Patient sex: M
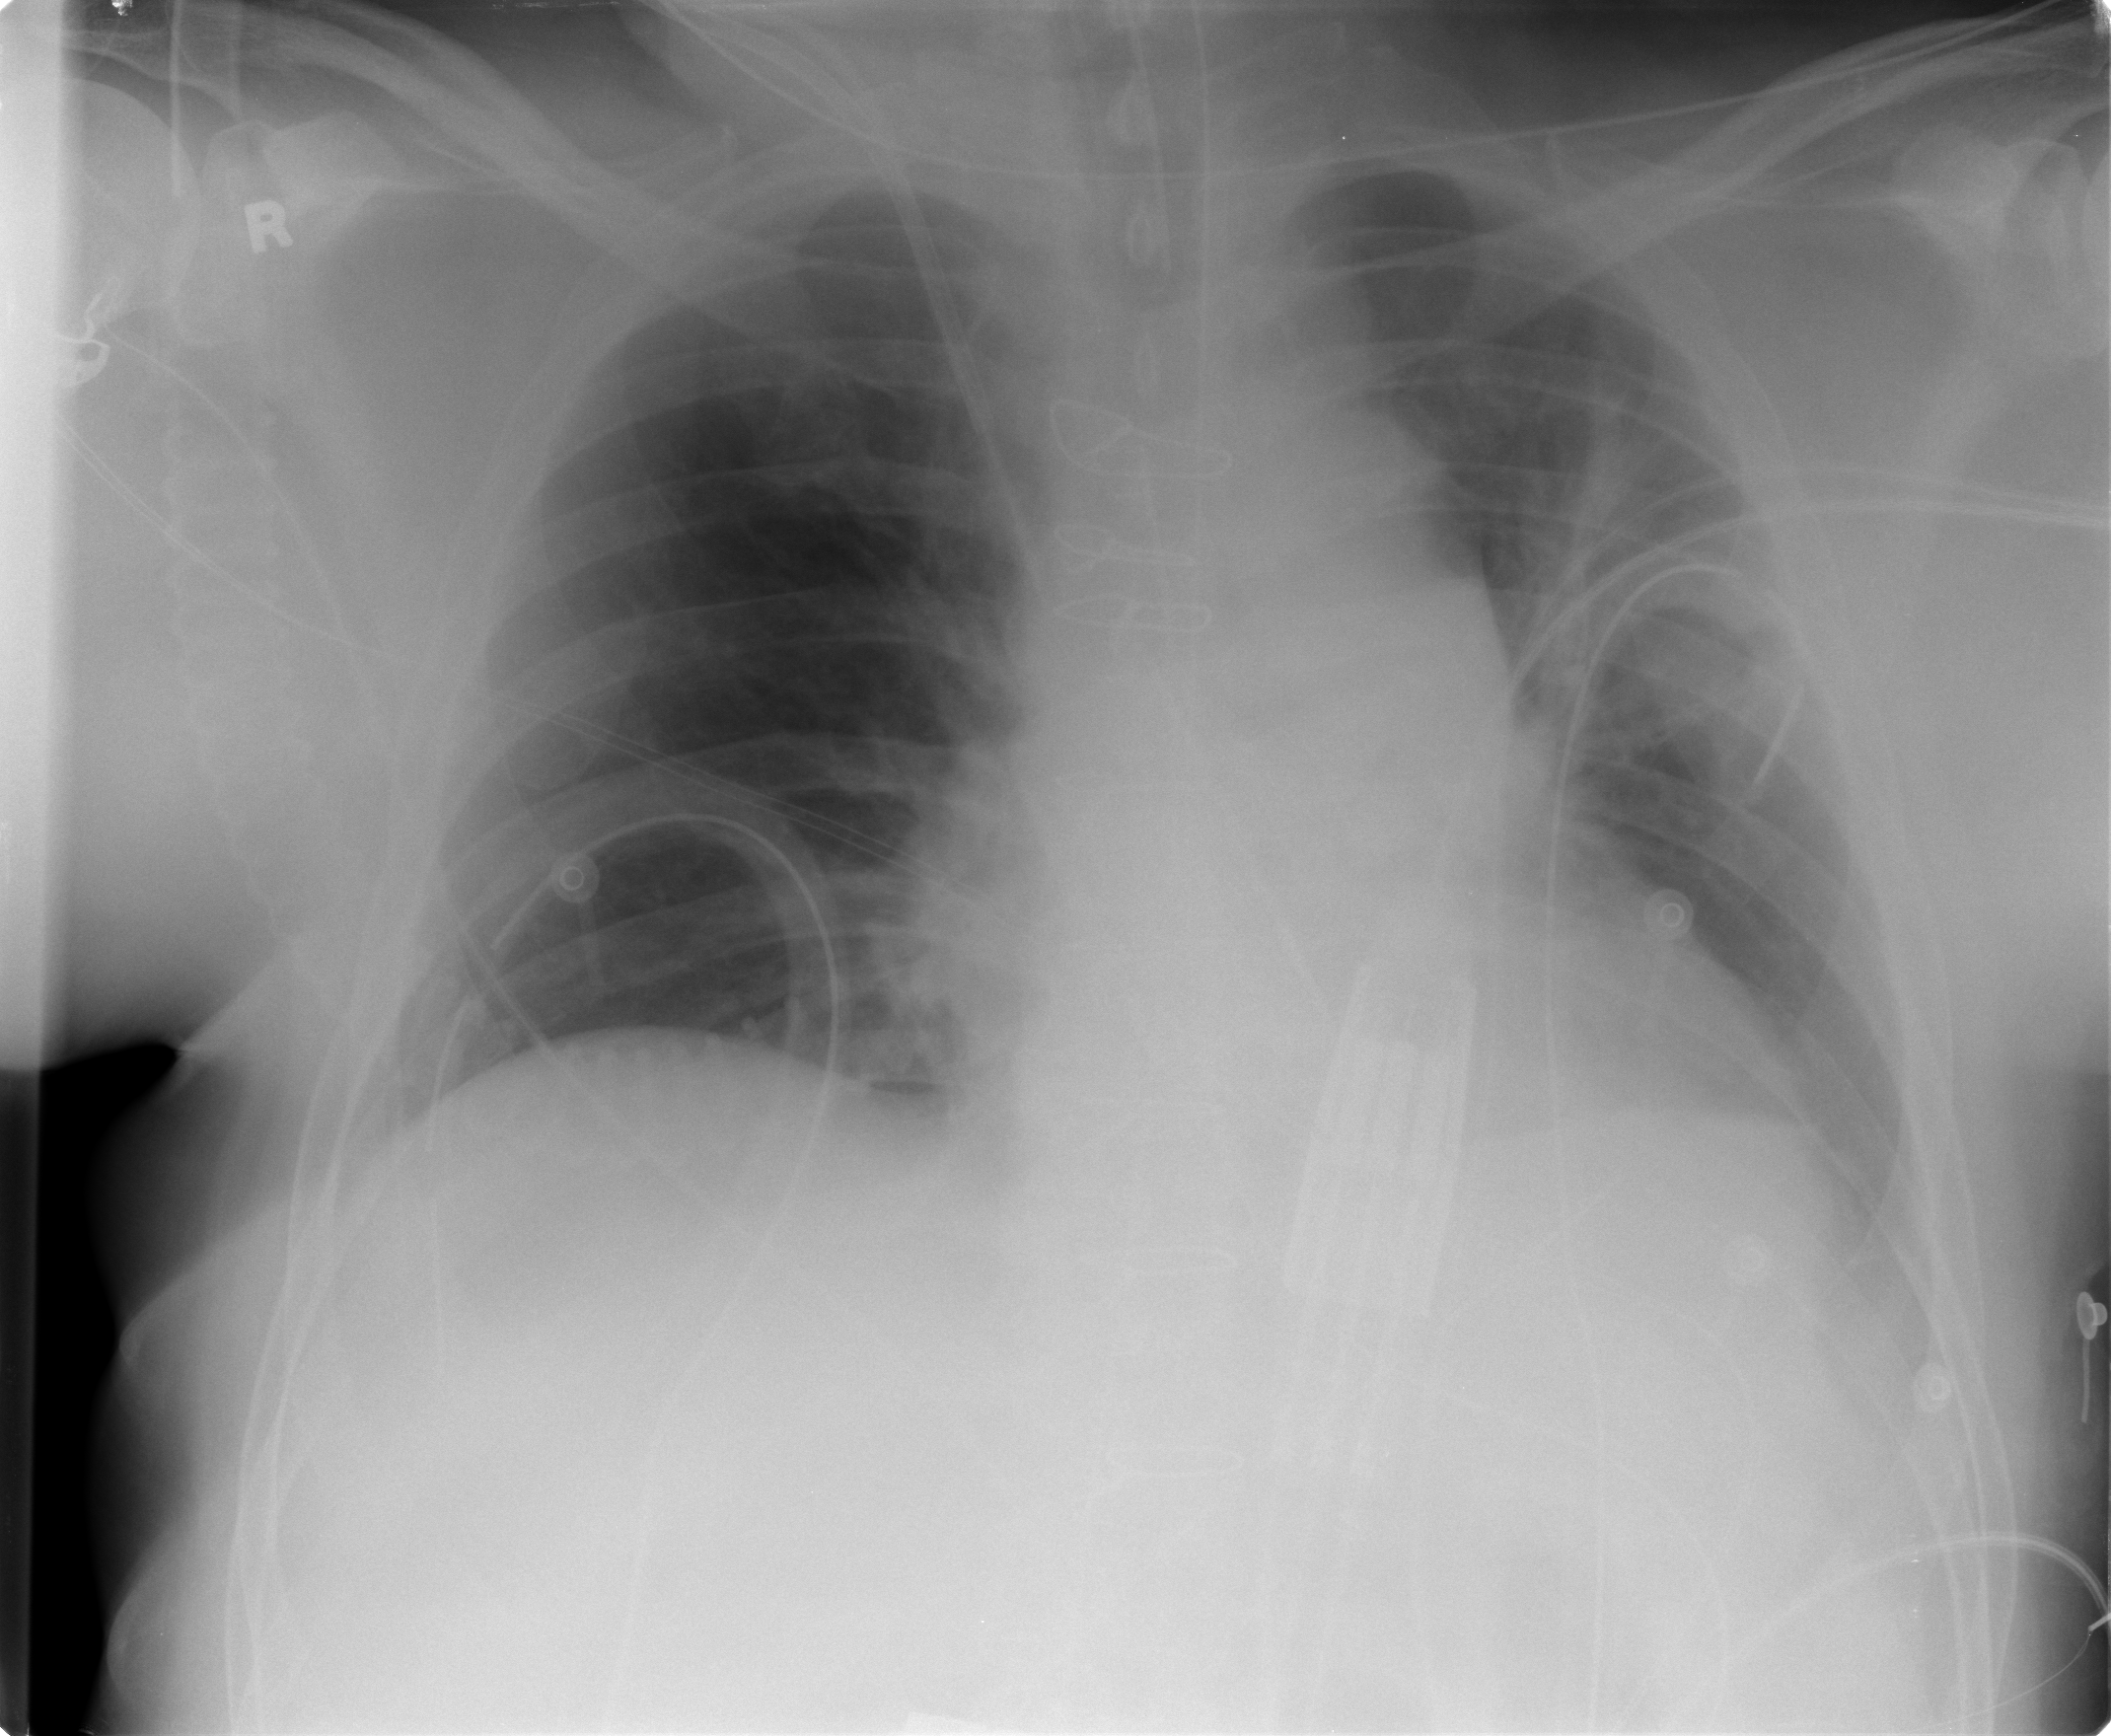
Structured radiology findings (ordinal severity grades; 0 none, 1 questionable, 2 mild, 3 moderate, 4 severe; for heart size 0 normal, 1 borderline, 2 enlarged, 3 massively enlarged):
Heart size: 0
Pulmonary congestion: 0
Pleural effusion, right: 0
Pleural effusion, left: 0
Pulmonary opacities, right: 0
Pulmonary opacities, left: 0
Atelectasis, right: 0
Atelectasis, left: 2